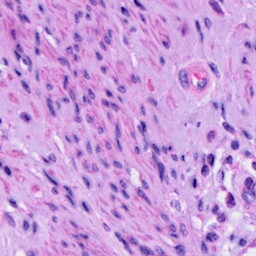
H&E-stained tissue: Cervix